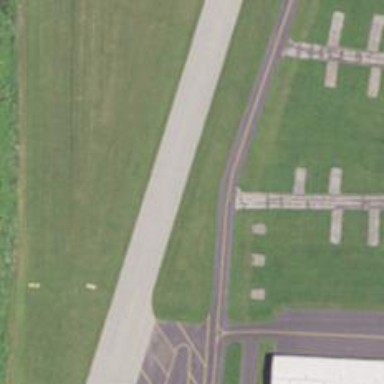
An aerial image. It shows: View of taxiway at the airport.